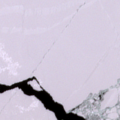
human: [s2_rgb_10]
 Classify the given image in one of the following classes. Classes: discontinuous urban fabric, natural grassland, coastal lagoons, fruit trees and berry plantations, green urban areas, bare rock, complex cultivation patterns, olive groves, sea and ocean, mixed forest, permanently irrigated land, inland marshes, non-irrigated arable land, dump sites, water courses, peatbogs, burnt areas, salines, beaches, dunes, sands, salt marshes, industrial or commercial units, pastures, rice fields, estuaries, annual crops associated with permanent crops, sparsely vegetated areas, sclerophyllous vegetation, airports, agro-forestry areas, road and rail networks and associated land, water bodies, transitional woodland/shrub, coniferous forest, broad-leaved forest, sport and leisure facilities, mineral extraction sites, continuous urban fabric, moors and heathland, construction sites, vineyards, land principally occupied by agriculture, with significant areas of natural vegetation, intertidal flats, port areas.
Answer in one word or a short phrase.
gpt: sea and ocean